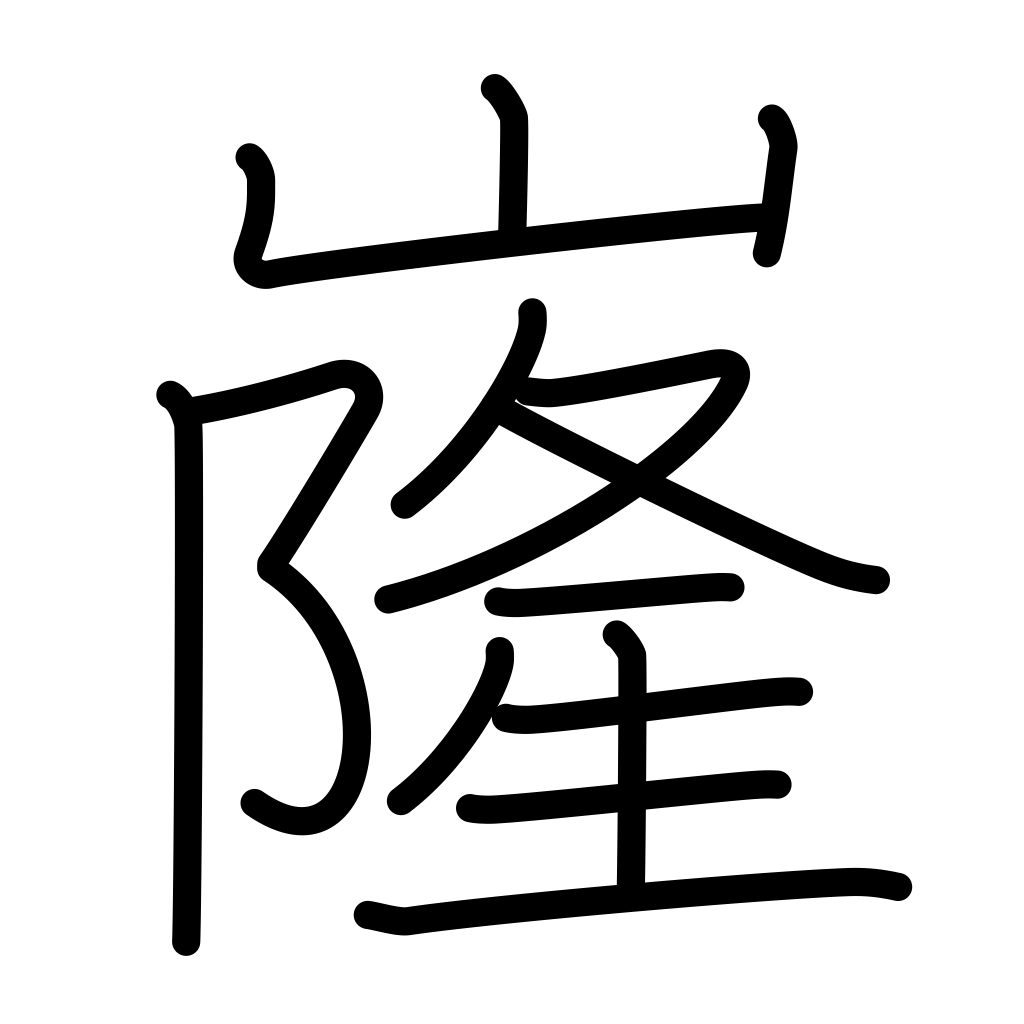
Meaning: shape of a mountain